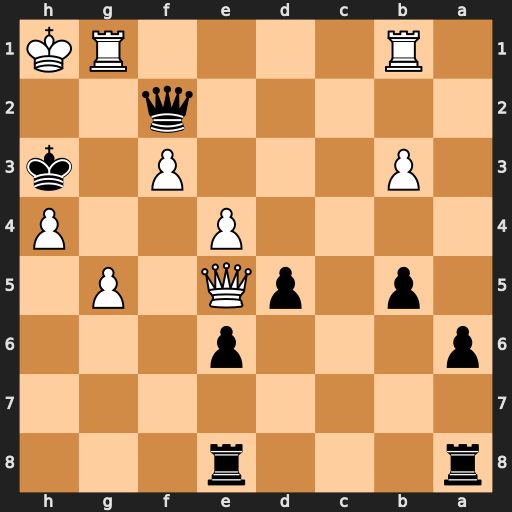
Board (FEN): r3r3/8/p3p3/1p1pQ1P1/4P2P/1P3P1k/5q2/1R4RK
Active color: b
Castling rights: -
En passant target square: -
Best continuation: Qxf3+ Rg2 Qxg2#